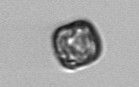
Label: Thalassiosira